Question: So I made a simple script that duplicates two columns basically.
When I run it from the scripteditor I get the correct result, but when I apply this script to a button suddenly it's broken...

this is the code:
'''
function DuplicateSelectedRows() {
var spreadsheet = SpreadsheetApp.getActive();
//Insert rows
spreadsheet.getActiveSheet().insertColumns("4");
spreadsheet.getActiveSheet().insertColumns("4");
// merge cells top
spreadsheet.getRange('D2:E2').activate()
.mergeAcross();
spreadsheet.getRange('D3:E3').activate()
.mergeAcross();
//paste values in newly created rows
spreadsheet.getRange('B4:C20').copyTo(spreadsheet.getRange("D4:E20"));
spreadsheet.getRange('B3:C3').copyTo(spreadsheet.getRange("D3:E3"));
spreadsheet.getRange('B2:C2').copyTo(spreadsheet.getRange("D2:E2"));
// clear data new training
spreadsheet.getRange('B5:C20').clearContent();
};
'''
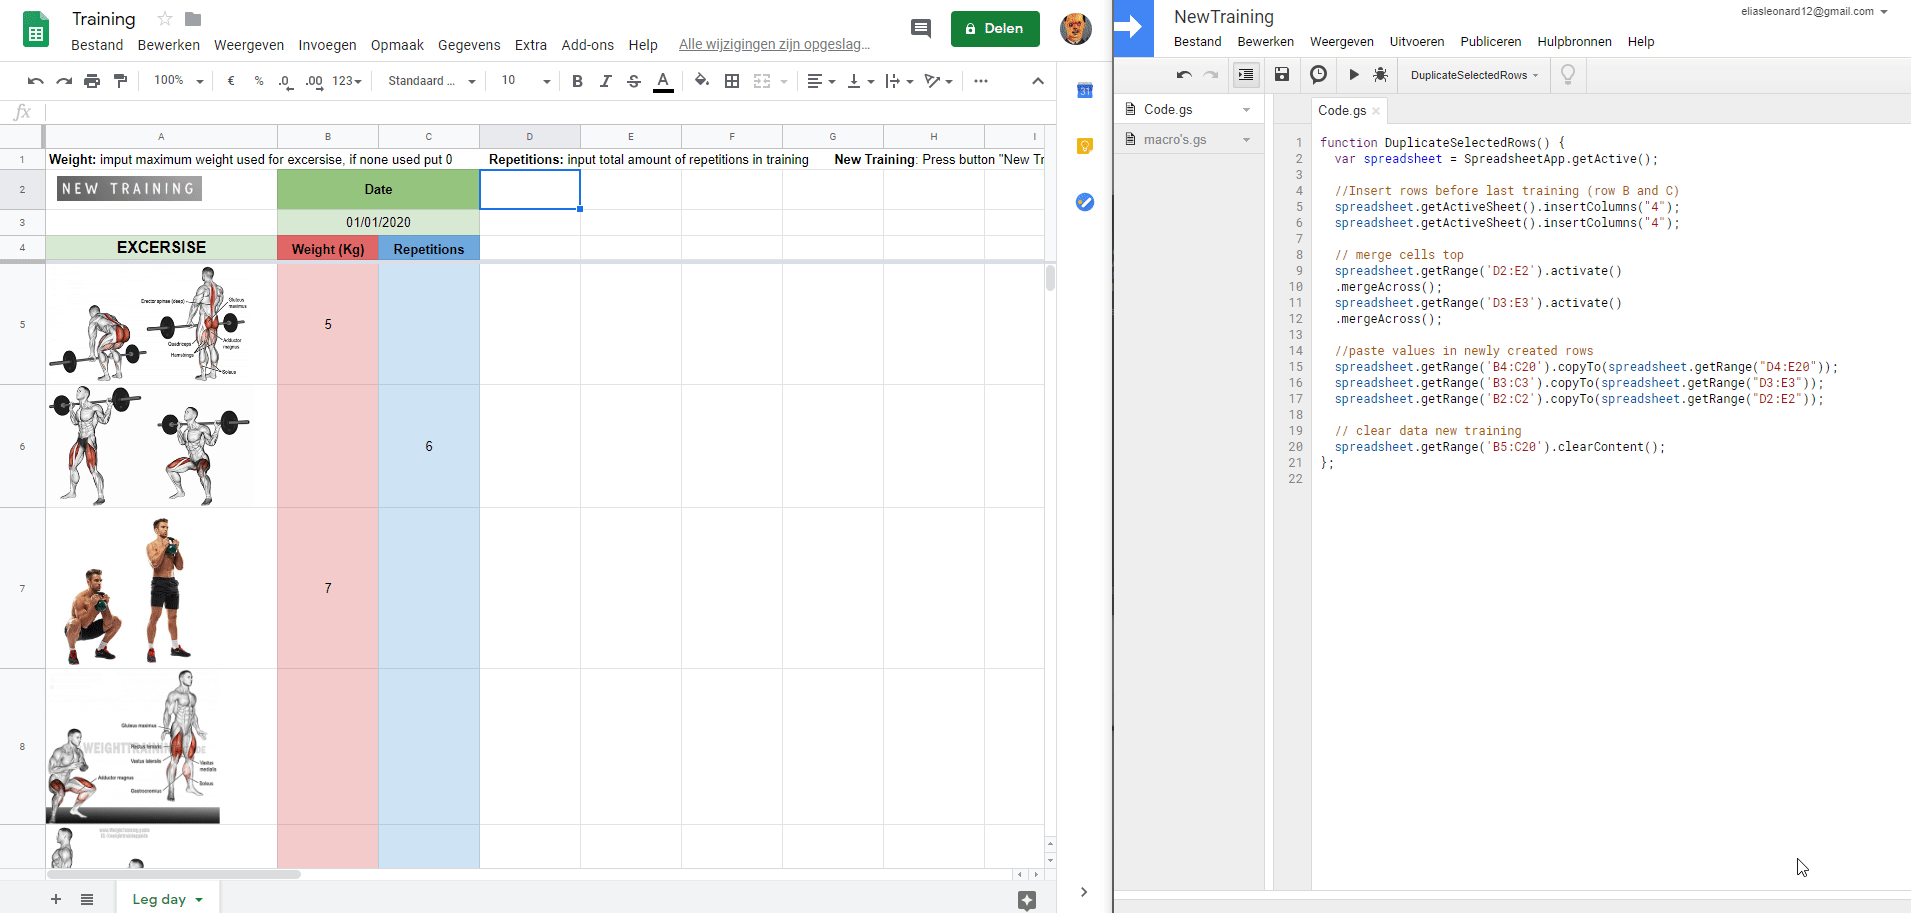
Answer: In your script editor, you are running the script 'DuplicateSelectedRows' but on your button, you are running the script 'NewTraining'